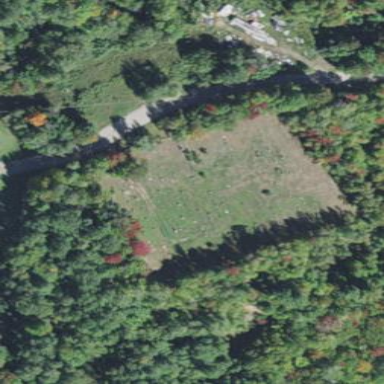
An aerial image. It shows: Cemetery.